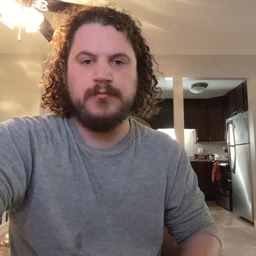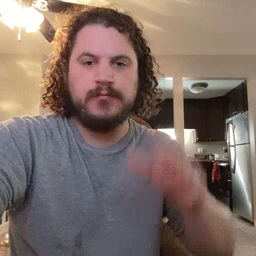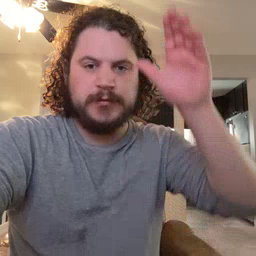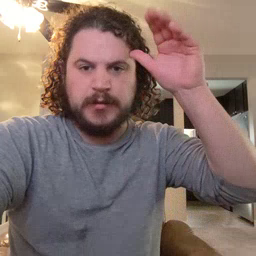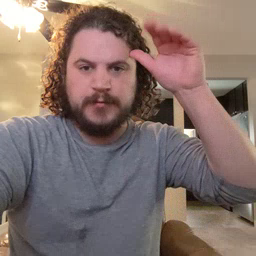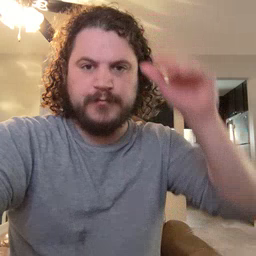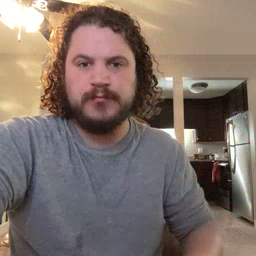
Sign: donkey